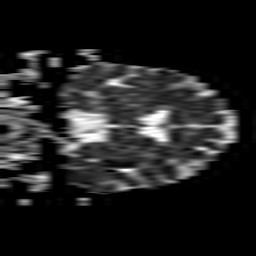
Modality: ADC
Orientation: coronal
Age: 75
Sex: female
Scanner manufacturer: philips
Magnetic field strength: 1.5 T
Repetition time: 3.4 s
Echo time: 0.06922 s